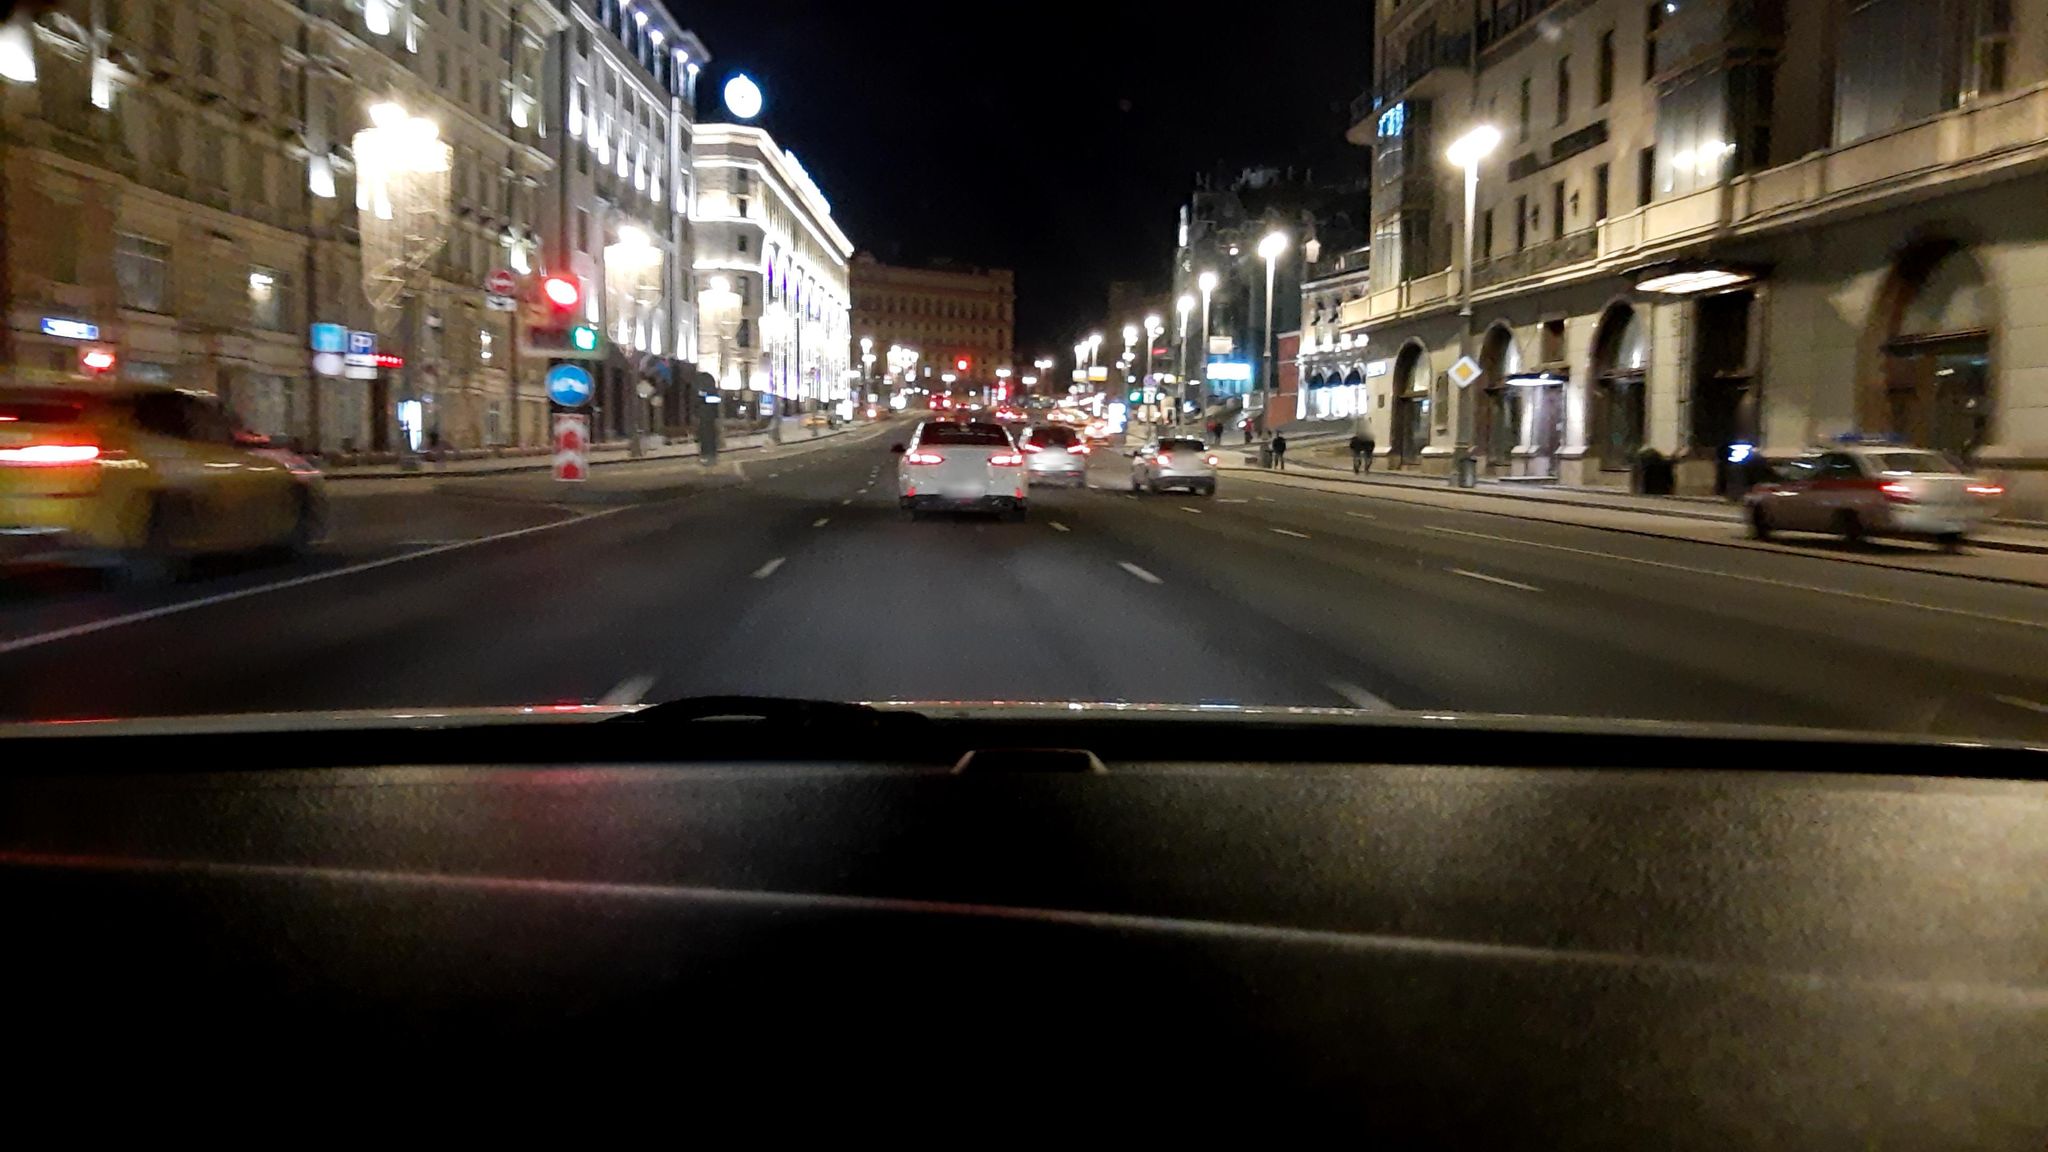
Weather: clear
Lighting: night
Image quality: slightly poor
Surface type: driving surface
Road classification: primary
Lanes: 7
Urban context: urban centre
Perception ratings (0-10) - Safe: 0.49, Lively: 8.12, Beautiful: 6.45, Boring: 1.07, Depressing: 3.64, Wealthy: 3.49